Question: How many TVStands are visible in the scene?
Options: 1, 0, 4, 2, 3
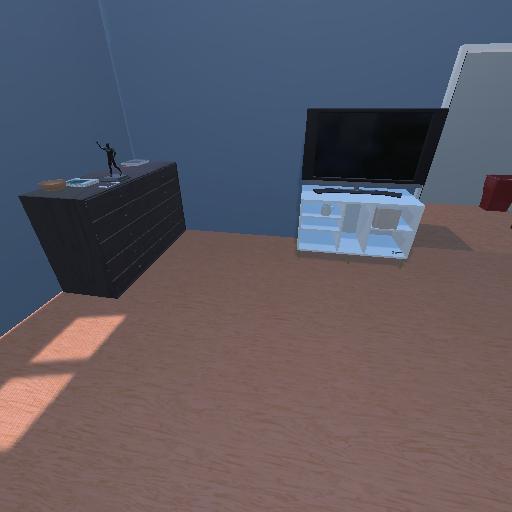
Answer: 1